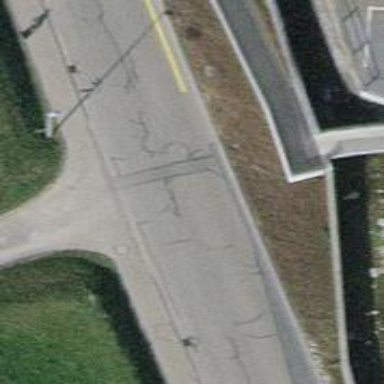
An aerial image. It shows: Residential road with asphalt surface.